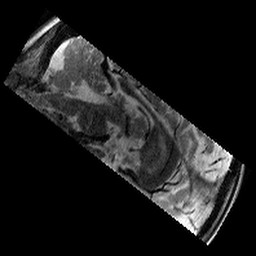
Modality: T2w
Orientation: sagittal
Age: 9
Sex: male
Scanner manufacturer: siemens
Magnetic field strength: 3 T
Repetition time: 9.23 s
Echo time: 0.067 s